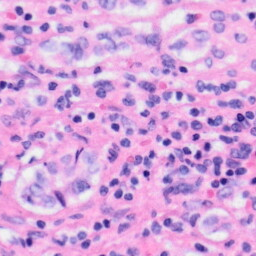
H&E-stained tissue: Liver